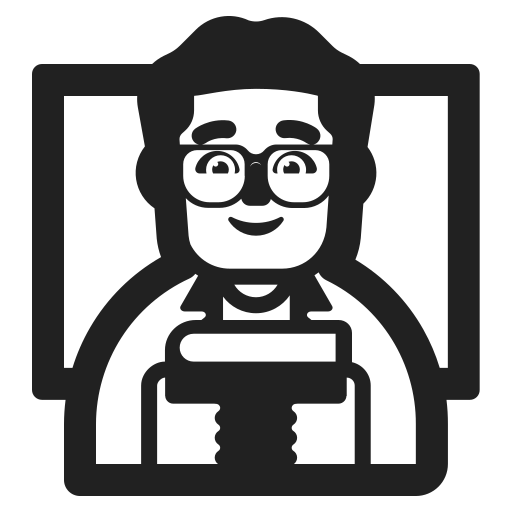
man teacher high contrast default